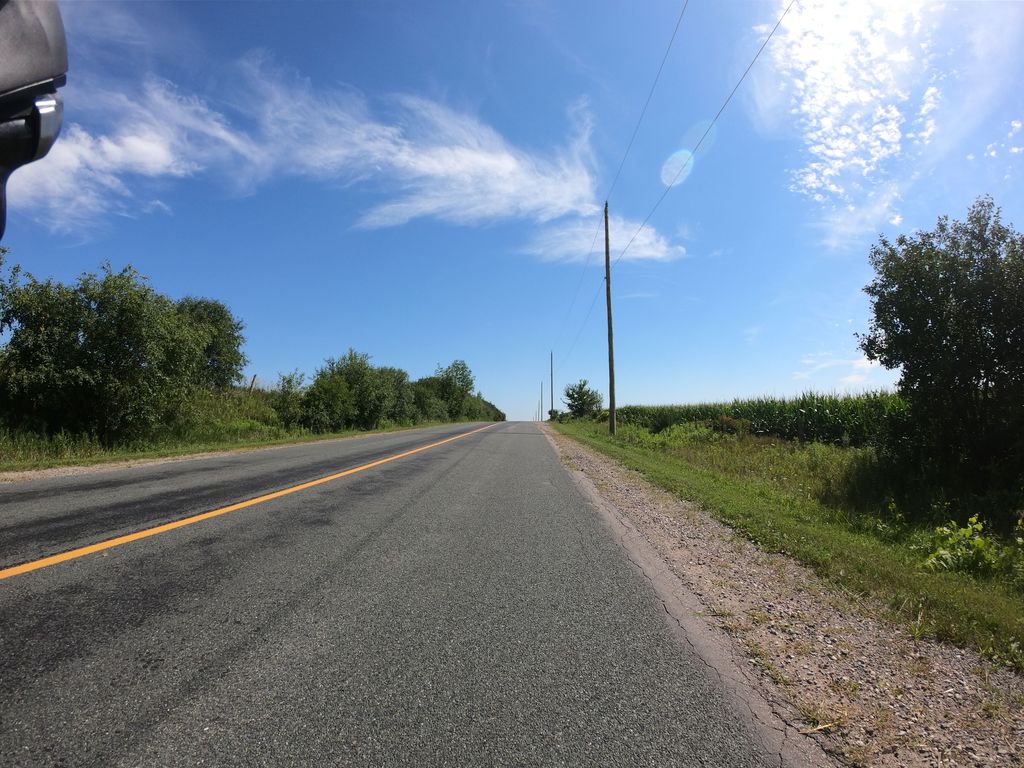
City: kitchener-waterloo